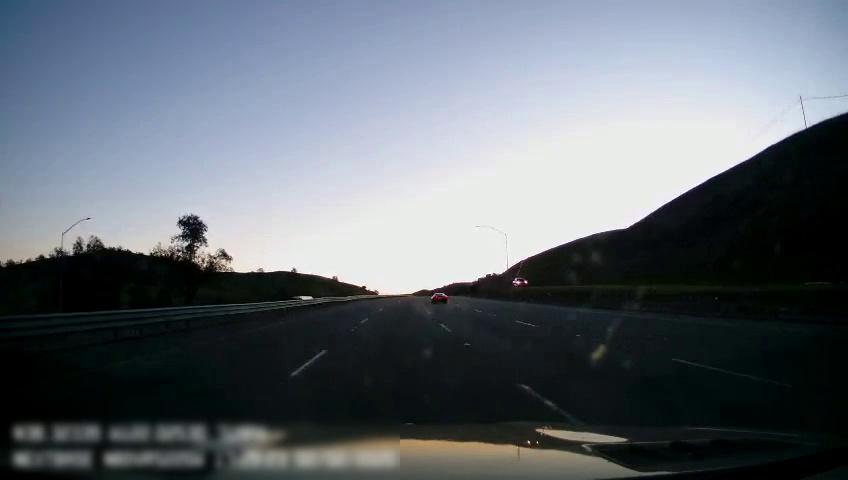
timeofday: Day
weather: Sunny
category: Drivable Space
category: Vehicles | Car
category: Vehicles | Truck
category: Vehicles | Truck
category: Lanes | Current Lane
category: Lanes | Current Lane
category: Lanes | Alternate Lane
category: Lanes | Alternate Lane
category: Lanes | Alternate Lane